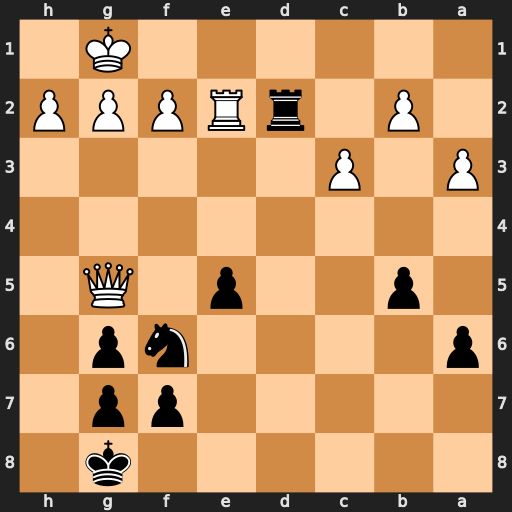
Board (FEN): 6k1/5pp1/p4np1/1p2p1Q1/8/P1P5/1P1rRPPP/6K1
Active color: b
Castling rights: -
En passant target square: -
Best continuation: Rd1+ Re1 Rxe1#